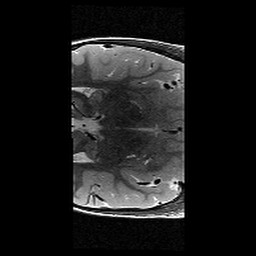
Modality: T2w
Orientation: axial
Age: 10
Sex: male
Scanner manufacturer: siemens
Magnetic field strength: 3 T
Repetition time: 9.23 s
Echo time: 0.067 s